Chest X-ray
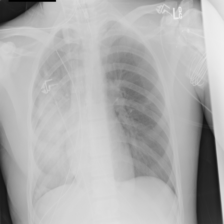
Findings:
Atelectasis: negative
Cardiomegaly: negative
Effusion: negative
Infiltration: negative
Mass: negative
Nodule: negative
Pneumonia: negative
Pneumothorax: negative
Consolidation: negative
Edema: negative
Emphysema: negative
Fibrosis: negative
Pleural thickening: negative
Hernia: negative